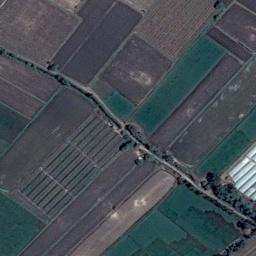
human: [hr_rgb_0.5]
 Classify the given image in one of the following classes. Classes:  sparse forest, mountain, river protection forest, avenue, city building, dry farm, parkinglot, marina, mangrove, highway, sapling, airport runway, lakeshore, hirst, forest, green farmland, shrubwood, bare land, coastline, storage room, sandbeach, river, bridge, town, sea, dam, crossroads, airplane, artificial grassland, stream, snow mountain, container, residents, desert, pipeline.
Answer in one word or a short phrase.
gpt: green farmland